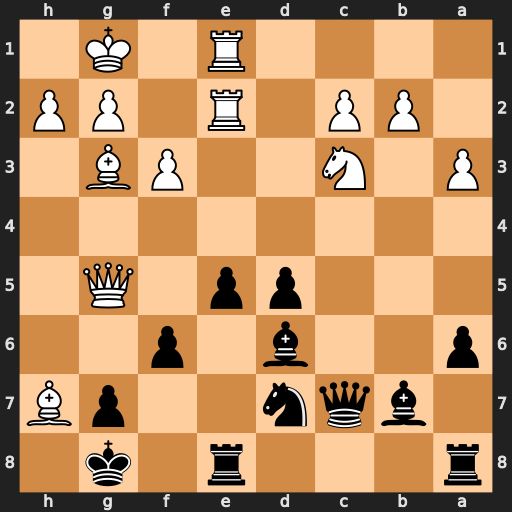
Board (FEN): r3r1k1/1bqn2pB/p2b1p2/3pp1Q1/8/P1N2PB1/1PP1R1PP/4R1K1
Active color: b
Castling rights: -
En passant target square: -
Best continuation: Kxh7